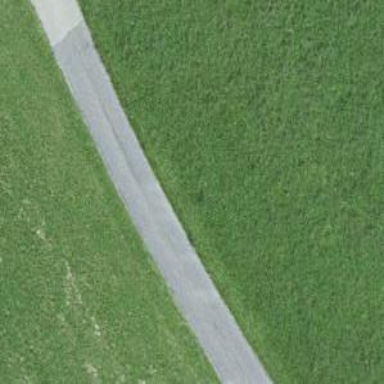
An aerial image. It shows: Unclassified paved road.